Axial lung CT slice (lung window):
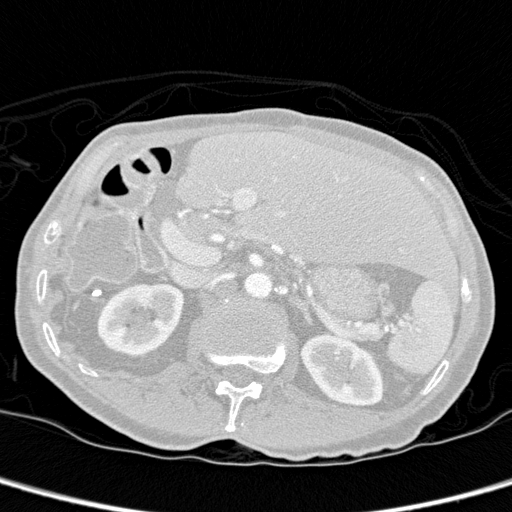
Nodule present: no